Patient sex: M
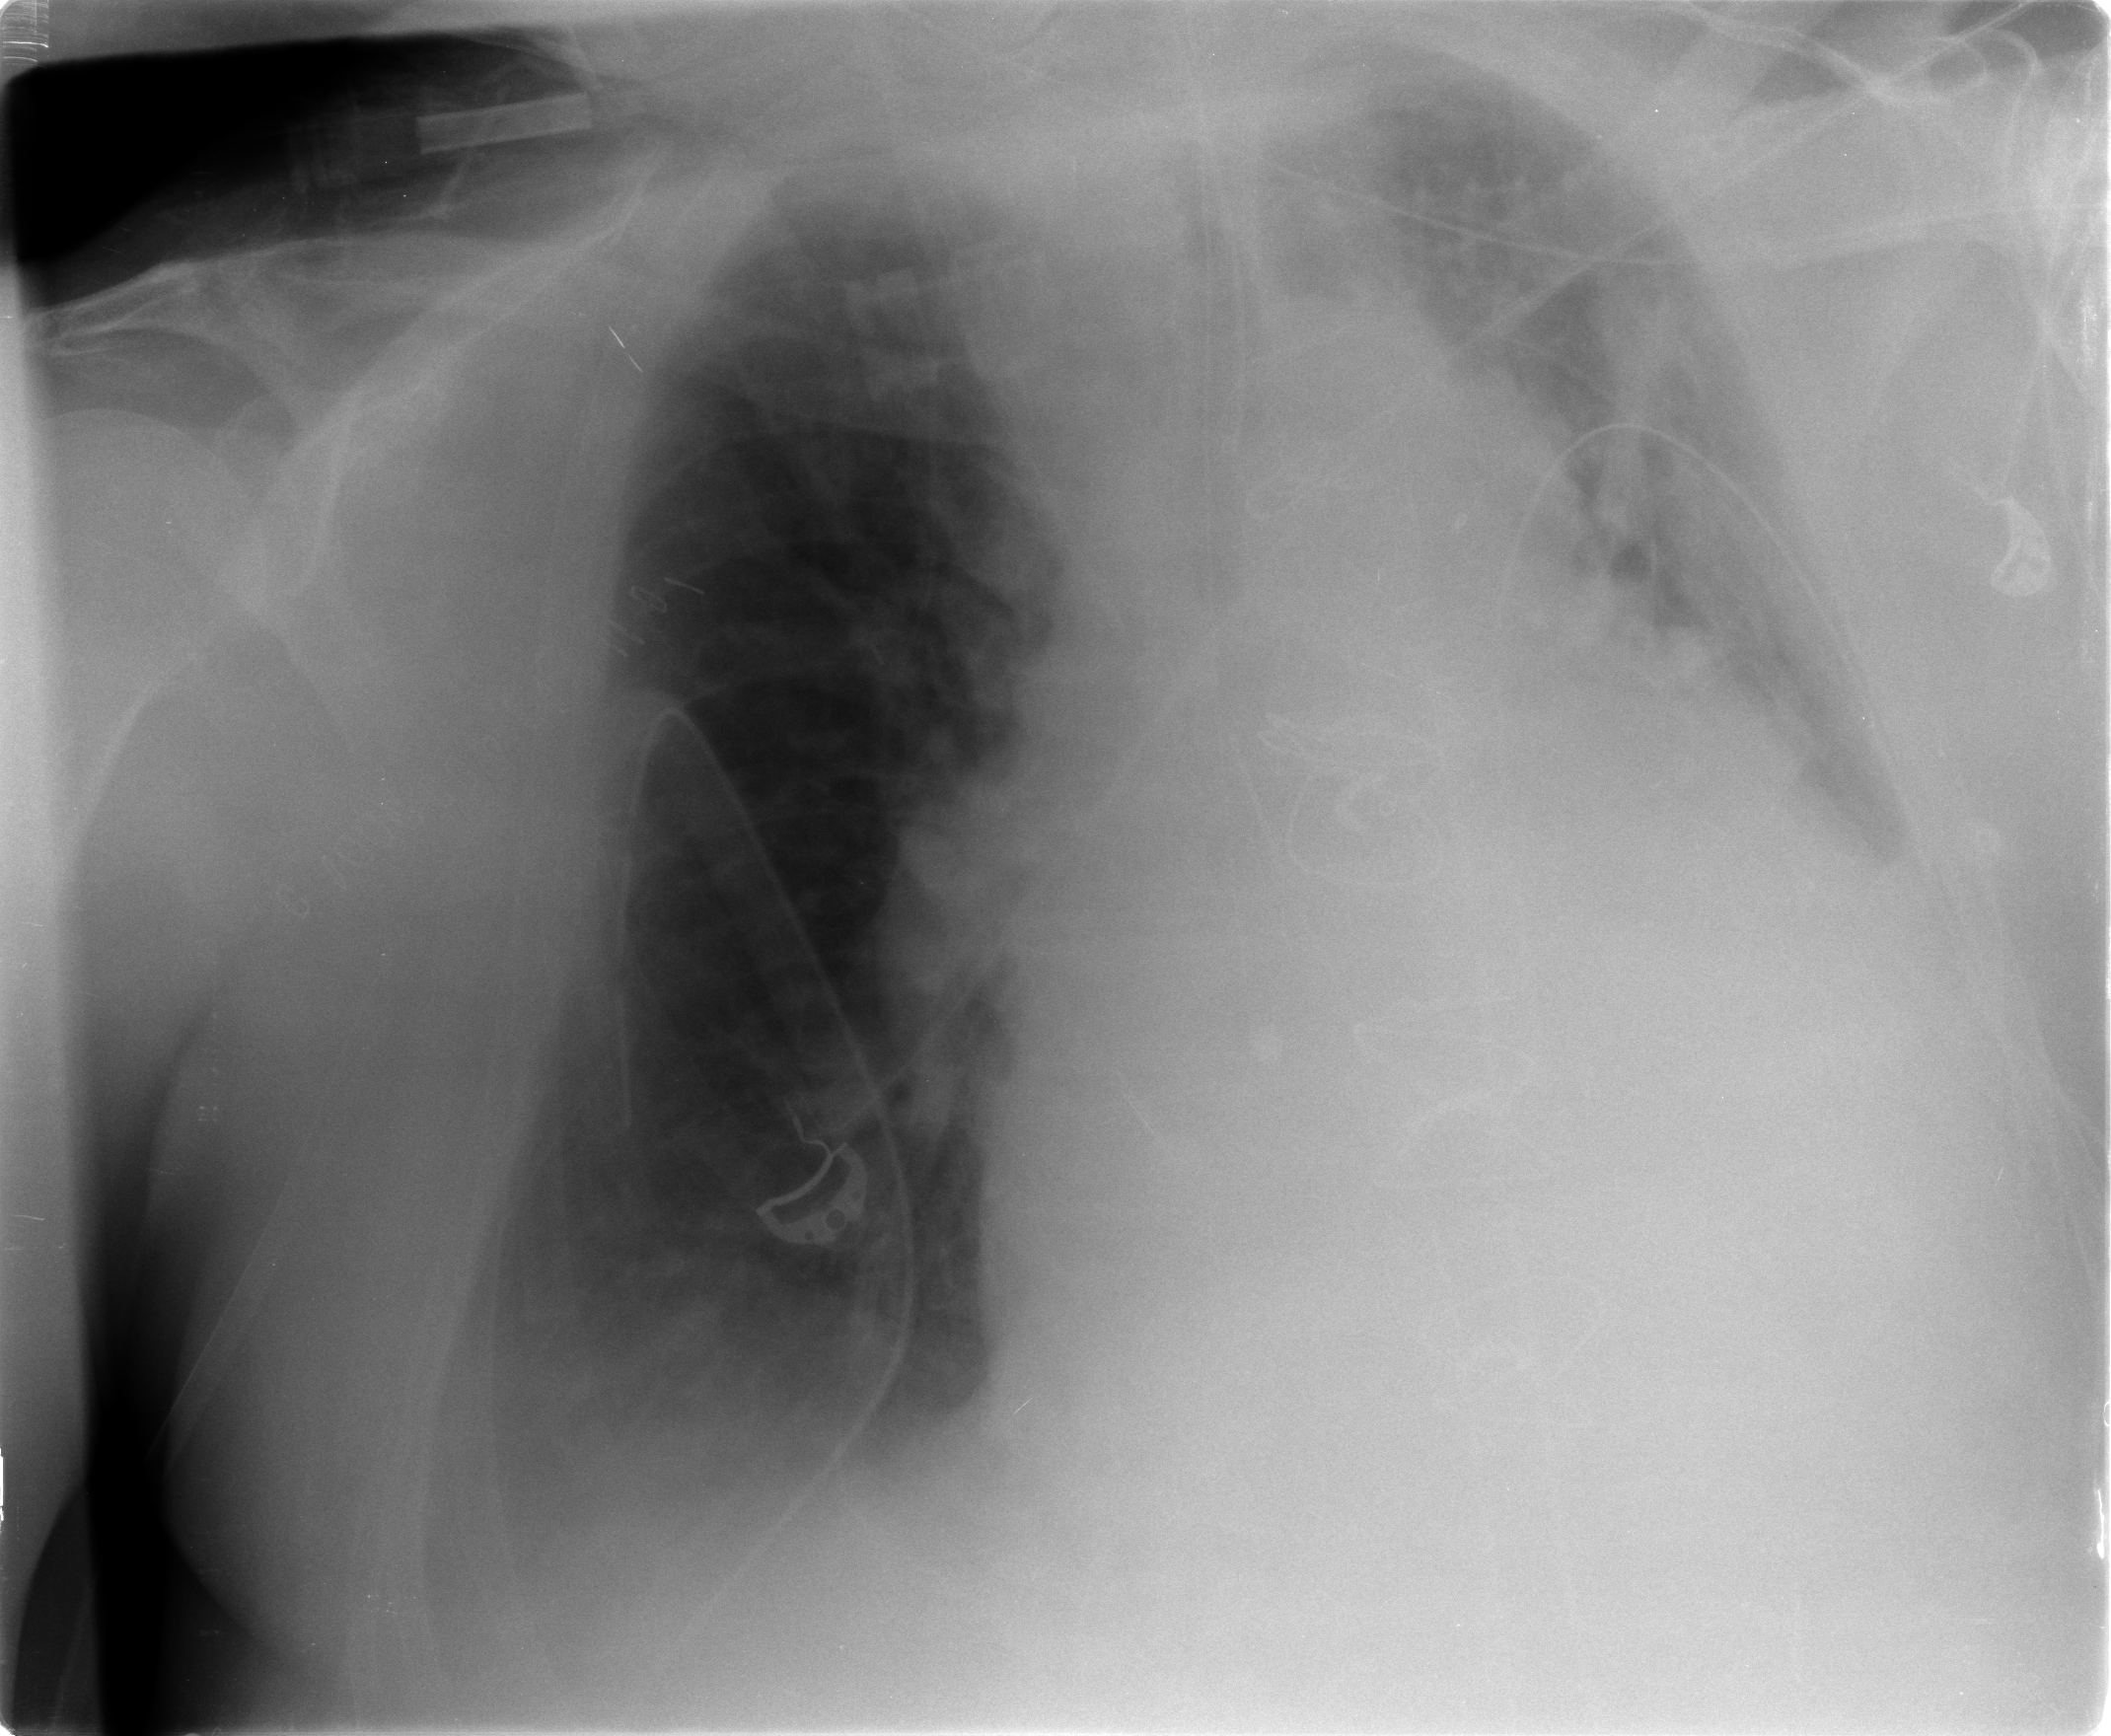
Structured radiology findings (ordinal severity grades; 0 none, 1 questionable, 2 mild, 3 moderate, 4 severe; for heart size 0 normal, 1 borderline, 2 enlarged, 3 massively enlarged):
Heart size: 2
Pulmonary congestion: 2
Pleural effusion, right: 2
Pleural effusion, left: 3
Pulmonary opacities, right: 0
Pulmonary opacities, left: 0
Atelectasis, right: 2
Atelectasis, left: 2